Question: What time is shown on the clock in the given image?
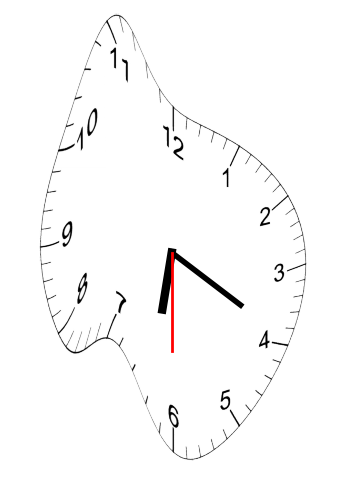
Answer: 06:19:30